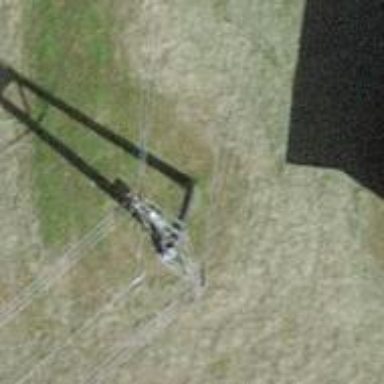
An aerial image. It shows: Concrete power pole.